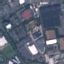
Label: Industrial